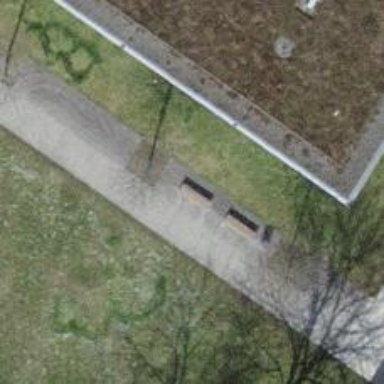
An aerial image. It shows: Bench.